Question: I am using Google Map API V2 and i have created a custom 'InfoWindow' for a 'Marker' on map.In this 'InfoWindow' i have a button.
My problem is unable to set Onclicklistener/functioning to that Button(Dummy).Any one give me some idea to solve this :

Here is code snippet:
'''
public class MarkerView extends FragmentActivity implements OnMarkerClickListener,OnInfoWindowClickListener{
private GoogleMap mMap;
private Marker chennai;
private View infoWindow;
@Override
protected void onCreate(Bundle arg0) {
super.onCreate(arg0);
setContentView(R.layout.basic_demo);
infoWindow=getLayoutInflater().inflate(R.layout.custom_info_contents, null);
mMap=((SupportMapFragment) getSupportFragmentManager().findFragmentById(R.id.map)).getMap();
chennai=mMap.addMarker(new MarkerOptions().position(new LatLng(13.0810, 80.274)).anchor(2, 1).title("Android").snippet("Snippet").icon(BitmapDescriptorFactory.fromResource(R.drawable.ic_launcher)));
mMap.setInfoWindowAdapter(new CustomInfoAdapter());
mMap.setOnInfoWindowClickListener(null);
mMap.setOnMarkerClickListener(this);
Button dummy=(Button) infoWindow.findViewById(R.id.dummy);
dummy.setVisibility(View.VISIBLE);
dummy.setOnClickListener(new OnClickListener() {
@Override
public void onClick(View v) {
Toast.makeText(MarkerView.this, "Dummy Button", Toast.LENGTH_SHORT).show();
}
});
}
class CustomInfoAdapter implements InfoWindowAdapter{
@Override
public View getInfoContents(Marker arg0) {
displayView(arg0);
return infoWindow;
}
@Override
public View getInfoWindow(Marker arg0) {
return null;
}
}
public void displayView(Marker arg0) {
((ImageView)infoWindow.findViewById(R.id.badge)).setImageResource(R.drawable.arrow);
((ImageView)infoWindow.findViewById(R.id.badge)).setOnClickListener(new OnClickListener() {
@Override
public void onClick(View v) {
Toast.makeText(MarkerView.this, "Arrow Image", Toast.LENGTH_SHORT).show();
}
});
((TextView)infoWindow.findViewById(R.id.title)).setText(arg0.getTitle());
((TextView)infoWindow.findViewById(R.id.snippet)).setText(arg0.getTitle());
}
@Override
public boolean onMarkerClick(Marker arg0) {
if(arg0.equals(chennai)){
infoWindow.setClickable(false);
}
return false;
}
@Override
public void onInfoWindowClick(Marker arg0) {
Toast.makeText(MarkerView.this, "Info window", Toast.LENGTH_SHORT).show();
}
'''
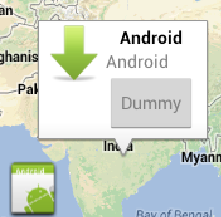
Answer: Please refer in this <URL>
Info window is not a live View, rather the view is rendered as an image onto the map. As a result, any listeners you set on the view are disregarded and you cannot distinguish between click events on various parts of the view. You are advised not to place interactive components -- such as buttons, checkboxes, or text inputs -- within your custom info window.